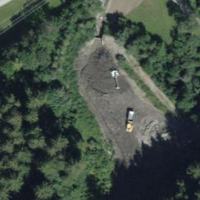
EUNIS habitat code: 43
Species observed at this site:
Autographa gamma
Argynnis paphia